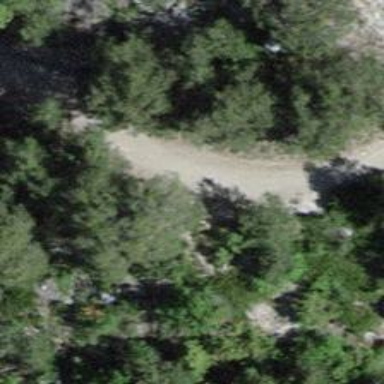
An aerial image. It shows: Dirt path.